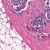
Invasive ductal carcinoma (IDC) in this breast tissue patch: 0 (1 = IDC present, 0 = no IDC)